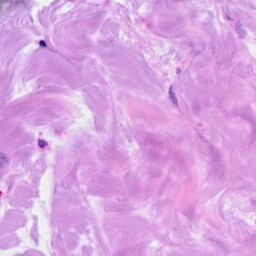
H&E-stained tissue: Breast